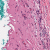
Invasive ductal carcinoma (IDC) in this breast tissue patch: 0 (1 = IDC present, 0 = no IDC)